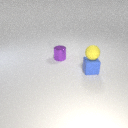
small blue rubber cube below small yellow rubber sphere